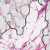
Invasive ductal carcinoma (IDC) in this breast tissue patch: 0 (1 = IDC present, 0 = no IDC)